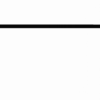
Label: dusty